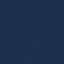
Land use / land cover: SeaLake